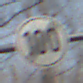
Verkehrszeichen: EndeGeschwindigkeit100
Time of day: MorningAfternoon
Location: Outdoor (Nature)
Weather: Clear
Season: Winter
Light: Natural